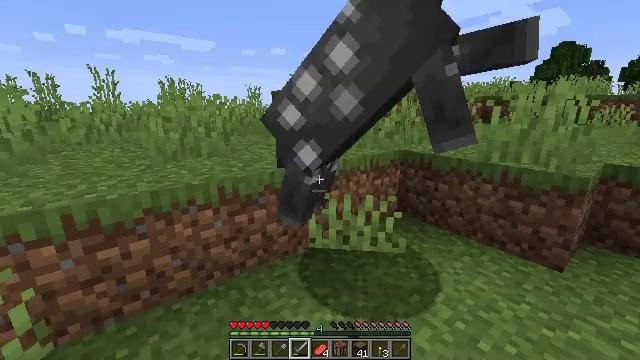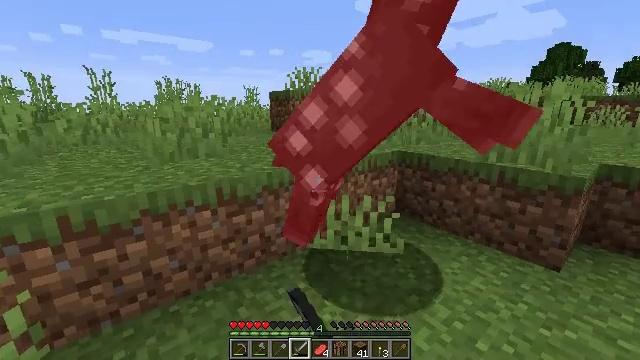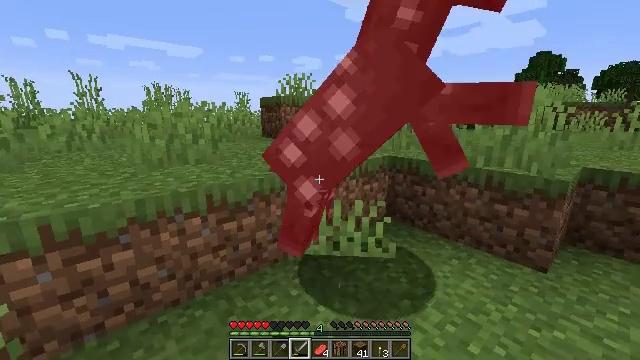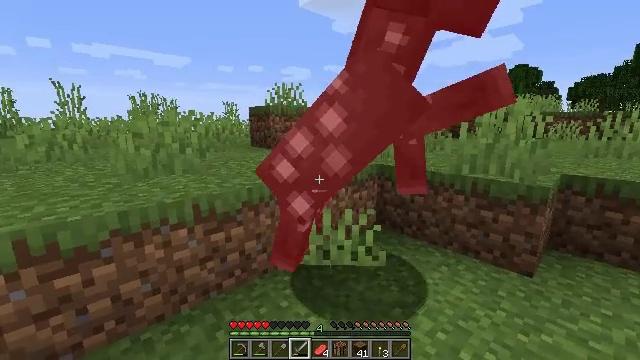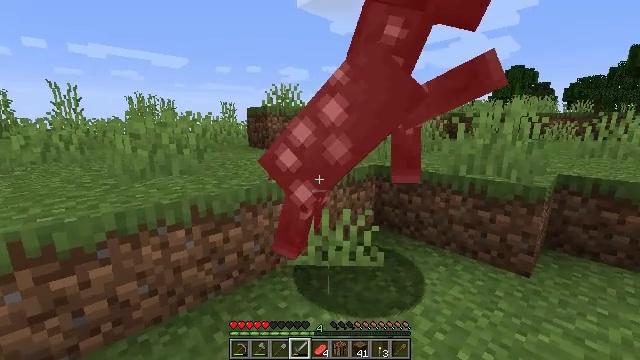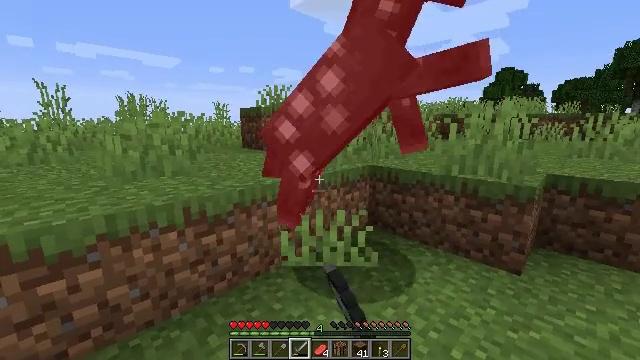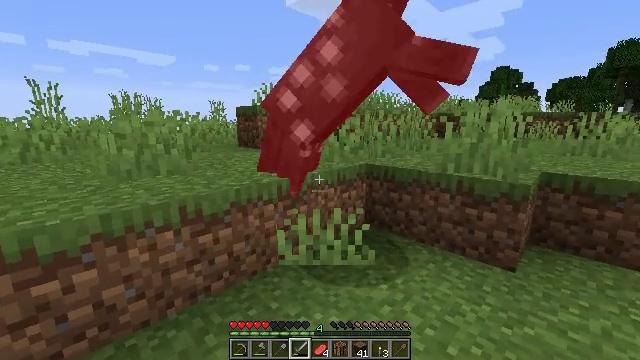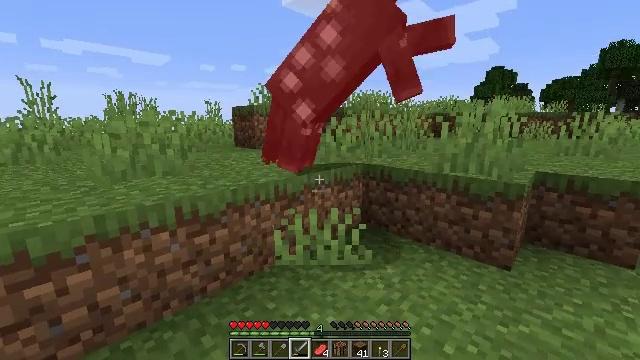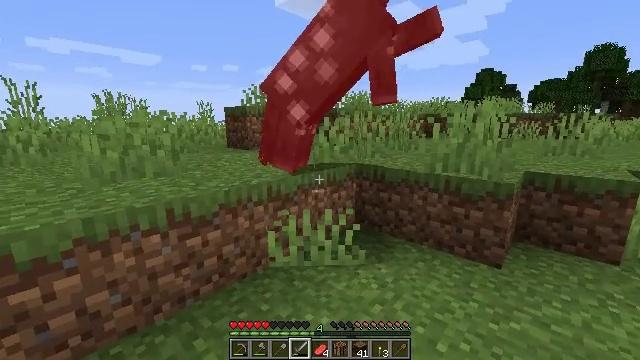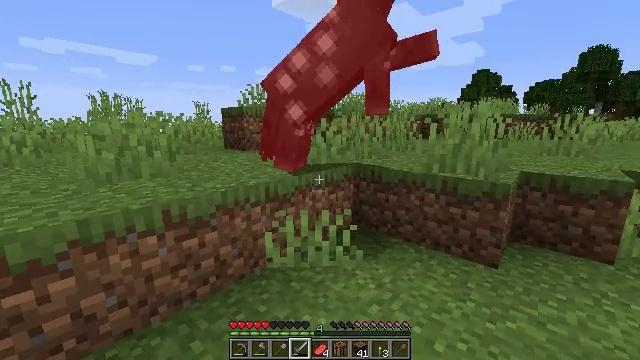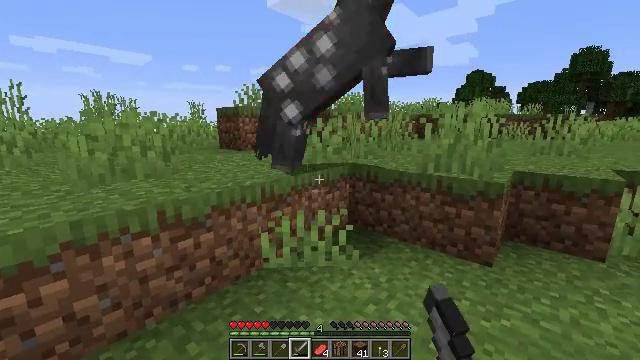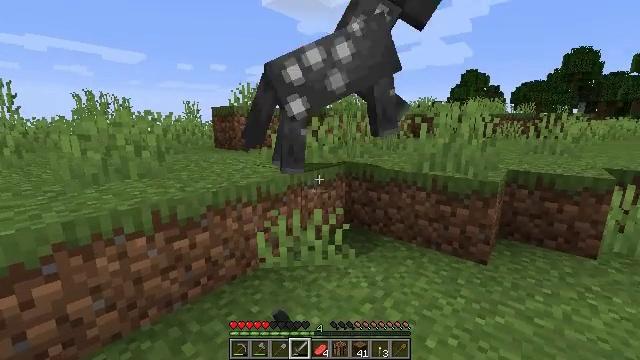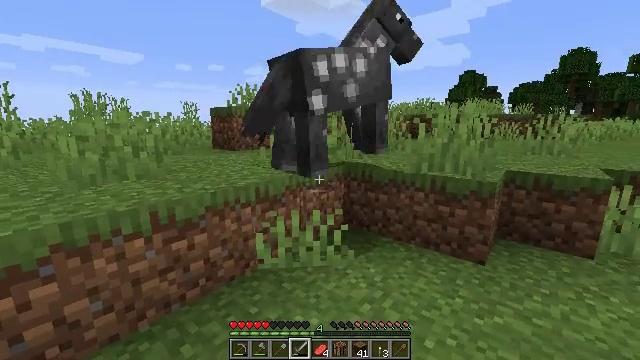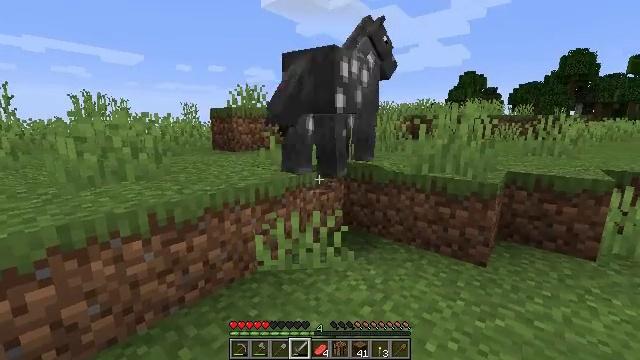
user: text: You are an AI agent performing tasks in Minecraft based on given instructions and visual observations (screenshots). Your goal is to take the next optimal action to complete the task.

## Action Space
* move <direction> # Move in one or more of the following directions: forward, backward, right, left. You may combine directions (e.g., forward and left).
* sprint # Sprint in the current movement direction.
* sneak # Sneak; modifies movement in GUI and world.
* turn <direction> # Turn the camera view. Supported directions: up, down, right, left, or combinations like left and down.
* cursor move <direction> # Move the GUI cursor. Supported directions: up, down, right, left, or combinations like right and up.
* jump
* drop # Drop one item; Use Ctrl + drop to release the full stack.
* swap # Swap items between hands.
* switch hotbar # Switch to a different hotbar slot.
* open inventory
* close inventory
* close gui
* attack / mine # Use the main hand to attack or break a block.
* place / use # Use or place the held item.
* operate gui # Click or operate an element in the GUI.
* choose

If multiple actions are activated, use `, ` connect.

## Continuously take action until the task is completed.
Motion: motion action
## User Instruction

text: Kill mobs.
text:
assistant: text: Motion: attack / mine
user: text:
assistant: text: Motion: turn right and up, attack / mine
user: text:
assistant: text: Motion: turn right and up
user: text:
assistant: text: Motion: attack / mine
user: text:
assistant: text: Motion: turn right, attack / mine
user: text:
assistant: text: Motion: attack / mine
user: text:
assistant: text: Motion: attack / mine
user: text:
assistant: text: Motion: turn right
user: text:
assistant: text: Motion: attack / mine
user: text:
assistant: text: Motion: attack / mine
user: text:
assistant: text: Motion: attack / mine
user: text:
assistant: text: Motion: attack / mine
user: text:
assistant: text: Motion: move forward
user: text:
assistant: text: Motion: no_op